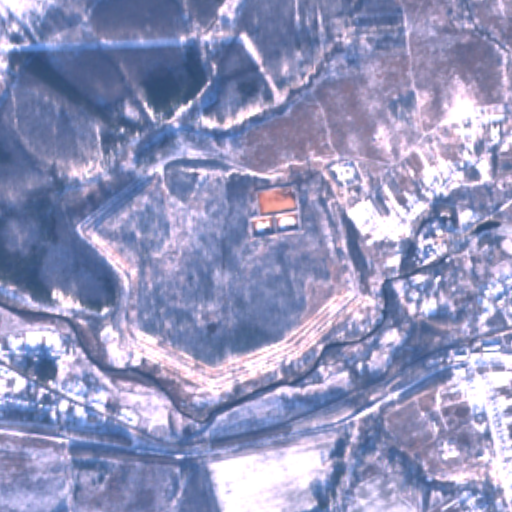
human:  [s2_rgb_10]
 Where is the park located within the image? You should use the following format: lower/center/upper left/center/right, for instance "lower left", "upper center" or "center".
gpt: The park is located in the center right of the image.
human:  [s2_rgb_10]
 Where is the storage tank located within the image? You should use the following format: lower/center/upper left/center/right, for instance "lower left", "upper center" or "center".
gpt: The storage tank is located in the lower right of the image.
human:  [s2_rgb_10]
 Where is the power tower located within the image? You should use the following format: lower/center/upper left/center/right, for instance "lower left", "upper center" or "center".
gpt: There is no power tower in the image.